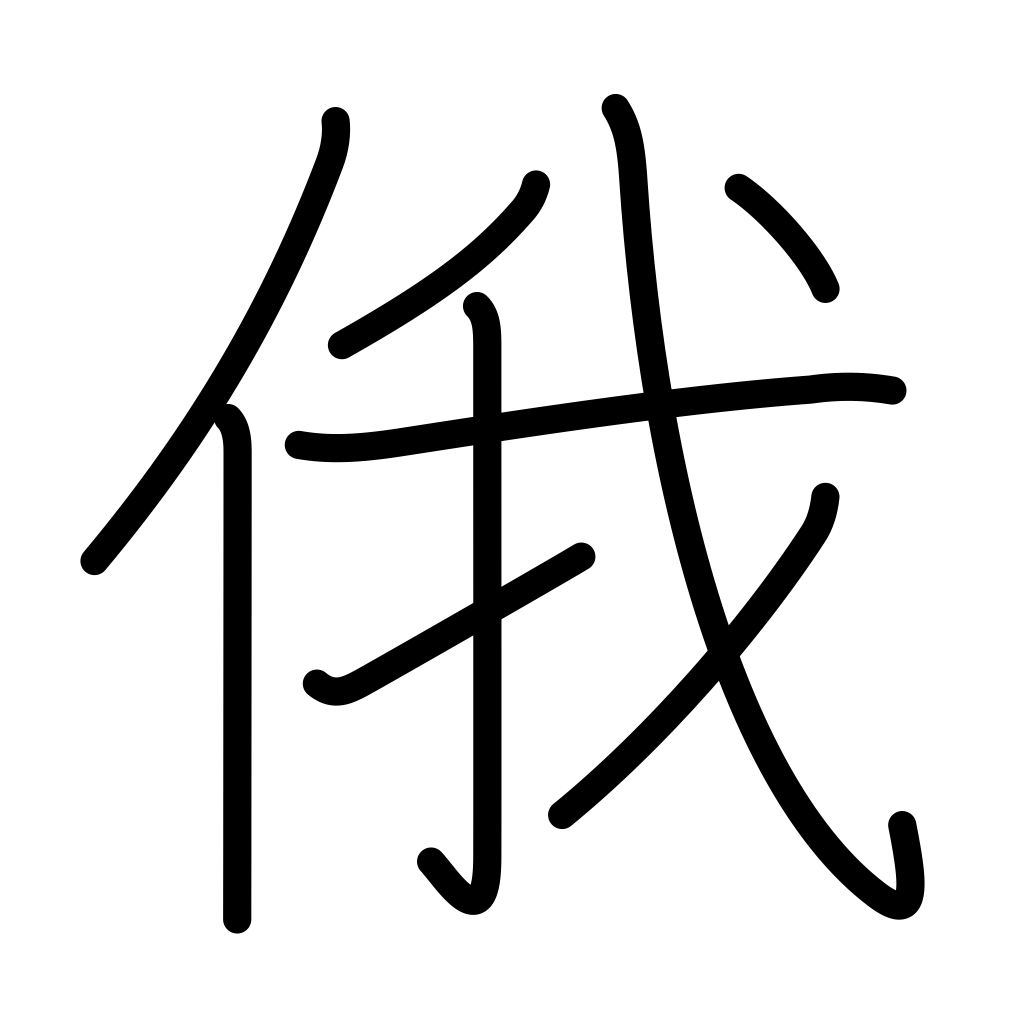
Meaning: sudden, abrupt, improvised